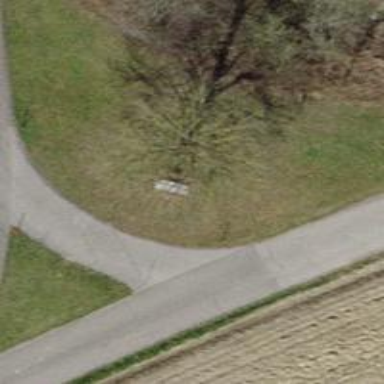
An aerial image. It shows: Brown bench.